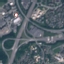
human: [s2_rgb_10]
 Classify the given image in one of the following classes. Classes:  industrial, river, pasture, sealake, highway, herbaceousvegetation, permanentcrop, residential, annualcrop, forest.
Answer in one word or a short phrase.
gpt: Highway